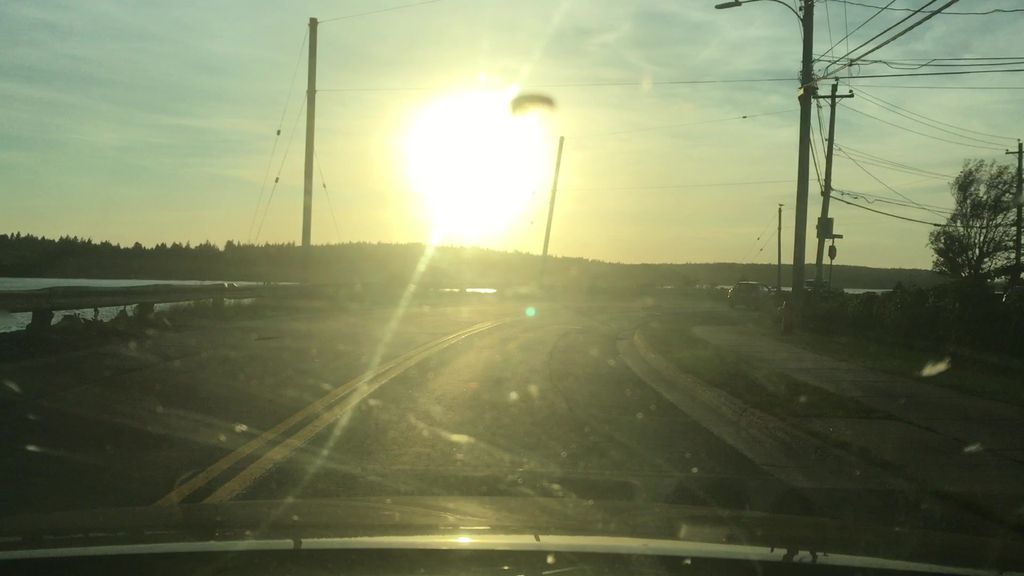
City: halifax